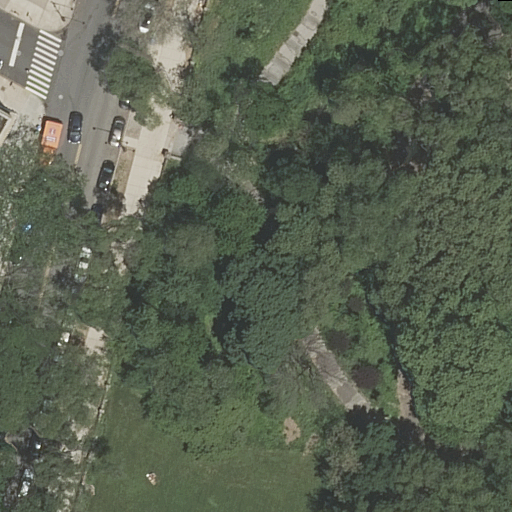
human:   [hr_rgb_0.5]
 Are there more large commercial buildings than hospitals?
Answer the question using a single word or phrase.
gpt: no

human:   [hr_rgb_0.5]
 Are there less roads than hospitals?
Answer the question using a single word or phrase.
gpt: no

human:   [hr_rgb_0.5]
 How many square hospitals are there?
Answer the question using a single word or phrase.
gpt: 0

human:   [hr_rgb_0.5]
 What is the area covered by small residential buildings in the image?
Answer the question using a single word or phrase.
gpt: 0m2

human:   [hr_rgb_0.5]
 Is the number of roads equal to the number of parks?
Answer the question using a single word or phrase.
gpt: no

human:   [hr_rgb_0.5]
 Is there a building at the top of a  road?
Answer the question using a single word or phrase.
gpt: no

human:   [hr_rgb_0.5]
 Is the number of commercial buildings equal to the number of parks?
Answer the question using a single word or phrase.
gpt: no

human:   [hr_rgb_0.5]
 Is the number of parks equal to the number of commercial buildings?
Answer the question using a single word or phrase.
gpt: no

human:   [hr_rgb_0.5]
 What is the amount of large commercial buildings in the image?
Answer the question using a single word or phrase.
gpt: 0

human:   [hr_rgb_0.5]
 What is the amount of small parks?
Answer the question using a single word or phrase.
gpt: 0

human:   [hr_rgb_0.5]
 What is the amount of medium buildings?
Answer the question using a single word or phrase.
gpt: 0

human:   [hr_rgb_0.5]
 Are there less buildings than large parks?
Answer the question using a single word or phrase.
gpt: no

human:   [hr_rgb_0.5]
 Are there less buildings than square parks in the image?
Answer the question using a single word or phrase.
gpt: no

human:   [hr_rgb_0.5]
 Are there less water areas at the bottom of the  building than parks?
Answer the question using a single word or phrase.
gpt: yes

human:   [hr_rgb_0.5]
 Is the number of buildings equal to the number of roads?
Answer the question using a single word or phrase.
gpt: no

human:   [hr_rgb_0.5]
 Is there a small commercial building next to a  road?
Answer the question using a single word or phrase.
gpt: no

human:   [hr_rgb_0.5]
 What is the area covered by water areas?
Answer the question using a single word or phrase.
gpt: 0m2

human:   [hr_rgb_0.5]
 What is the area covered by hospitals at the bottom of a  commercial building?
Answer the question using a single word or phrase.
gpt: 0m2

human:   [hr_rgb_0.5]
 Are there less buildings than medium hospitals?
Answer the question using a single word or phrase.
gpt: no

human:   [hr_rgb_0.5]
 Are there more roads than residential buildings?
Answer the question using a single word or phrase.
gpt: yes

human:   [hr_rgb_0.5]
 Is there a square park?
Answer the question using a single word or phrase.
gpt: no

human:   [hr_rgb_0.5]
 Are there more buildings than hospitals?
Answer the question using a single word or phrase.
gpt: no

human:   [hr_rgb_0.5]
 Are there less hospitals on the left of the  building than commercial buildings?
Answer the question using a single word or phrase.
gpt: no

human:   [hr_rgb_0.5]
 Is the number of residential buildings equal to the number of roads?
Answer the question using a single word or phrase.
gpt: no

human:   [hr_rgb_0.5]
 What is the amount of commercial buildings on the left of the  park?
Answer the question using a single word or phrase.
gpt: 0

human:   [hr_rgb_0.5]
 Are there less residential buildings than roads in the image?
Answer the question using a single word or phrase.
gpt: yes

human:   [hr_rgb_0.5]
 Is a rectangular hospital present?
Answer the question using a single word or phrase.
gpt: yes

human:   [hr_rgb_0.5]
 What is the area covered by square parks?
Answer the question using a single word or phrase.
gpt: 0m2

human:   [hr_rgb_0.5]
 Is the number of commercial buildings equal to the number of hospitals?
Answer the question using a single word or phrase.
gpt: no

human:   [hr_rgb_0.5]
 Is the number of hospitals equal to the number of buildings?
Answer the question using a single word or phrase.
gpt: yes

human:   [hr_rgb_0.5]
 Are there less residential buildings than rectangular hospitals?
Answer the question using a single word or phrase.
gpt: no

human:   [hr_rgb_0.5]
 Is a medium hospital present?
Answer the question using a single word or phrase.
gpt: no

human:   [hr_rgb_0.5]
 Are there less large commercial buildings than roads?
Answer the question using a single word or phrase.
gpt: yes

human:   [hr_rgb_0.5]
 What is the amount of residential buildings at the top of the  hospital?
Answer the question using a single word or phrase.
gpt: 0

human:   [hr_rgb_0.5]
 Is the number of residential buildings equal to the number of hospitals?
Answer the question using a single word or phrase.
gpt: yes

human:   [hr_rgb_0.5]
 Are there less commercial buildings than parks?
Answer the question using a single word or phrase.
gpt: yes